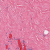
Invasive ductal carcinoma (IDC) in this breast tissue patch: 0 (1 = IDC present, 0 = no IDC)